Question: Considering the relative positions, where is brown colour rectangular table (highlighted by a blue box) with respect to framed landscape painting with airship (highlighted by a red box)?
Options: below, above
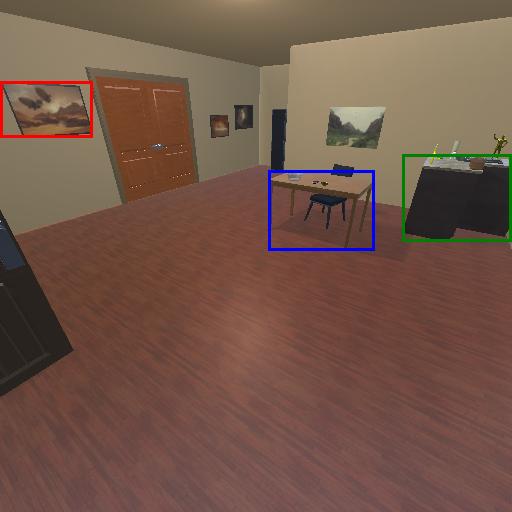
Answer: below